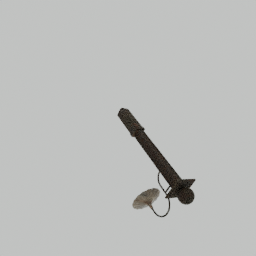
Label: lighting